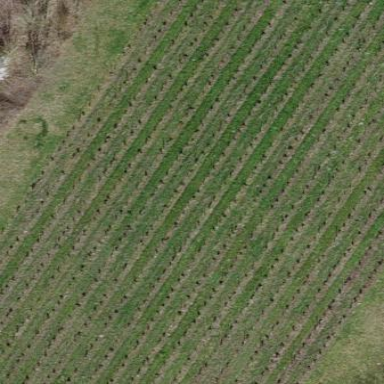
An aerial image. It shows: Vineyard where grapes are grown.